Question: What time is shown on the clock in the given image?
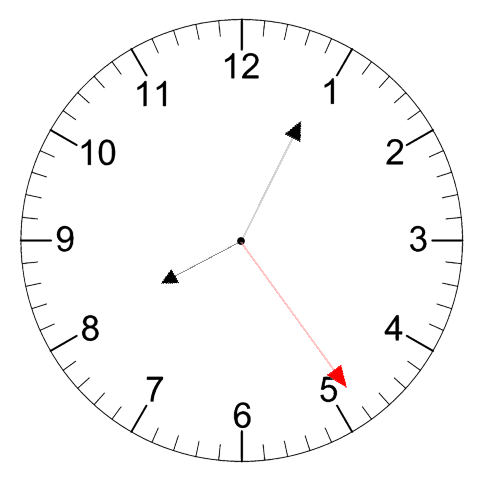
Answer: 08:04:24